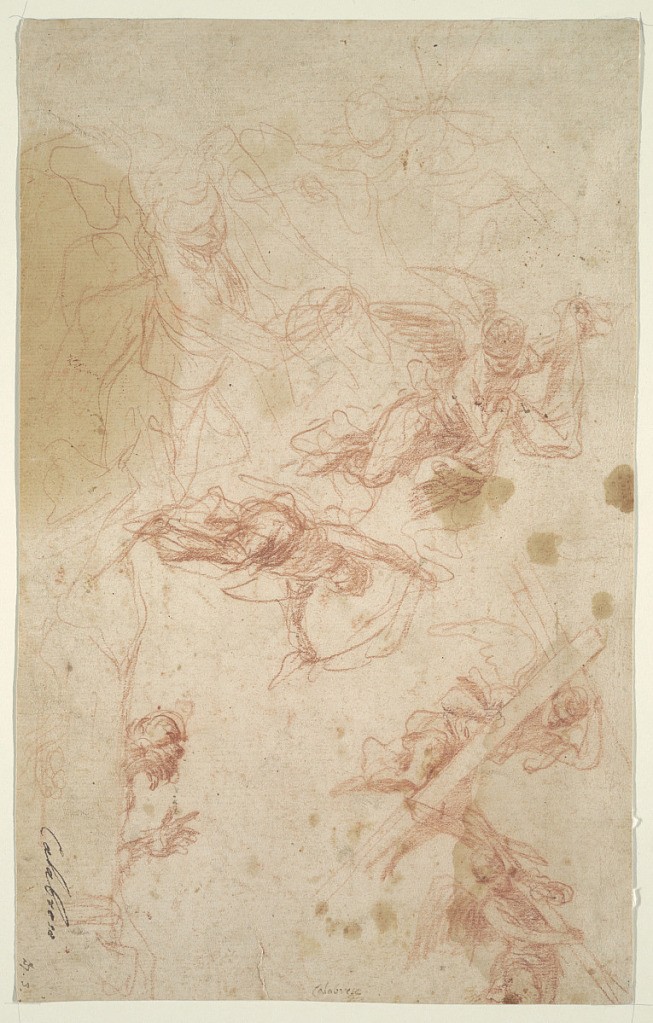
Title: Angels Carrying the Holy Cross and Shroud
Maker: Mattia Preti, Italian, 1613 - 1699
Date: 1661–66
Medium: Red chalk on paper
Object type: Drawing
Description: Sketches of two winged angels flying and each carrying a large shroud in their hands. At lower right, sketches of two winged angels flying and carrying large crosses across their chesst.  At top left, outline sketches of figures.